Aerial crown-view tile of a tropical tree (Barro Colorado Island, Panama), acquired 20240716:
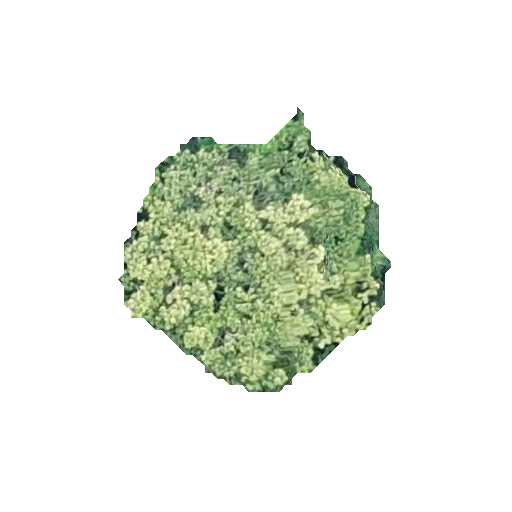
Species: Zanthoxylum ekmanii
GBIF accepted scientific name: Zanthoxylum ekmanii
Crown area: 79.417 m²